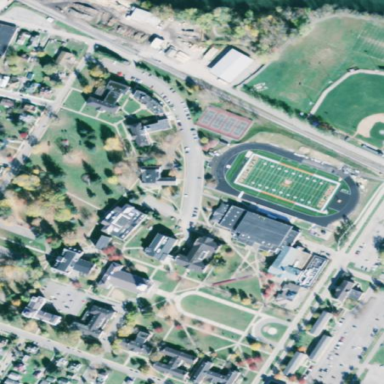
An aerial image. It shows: College or university.